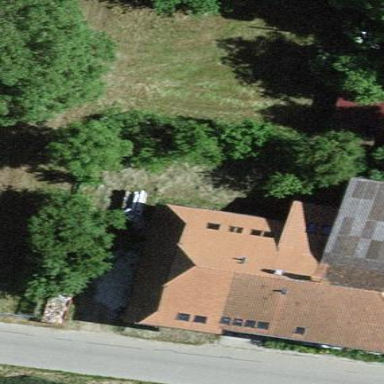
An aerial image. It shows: Farm building.